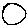
Label: circle